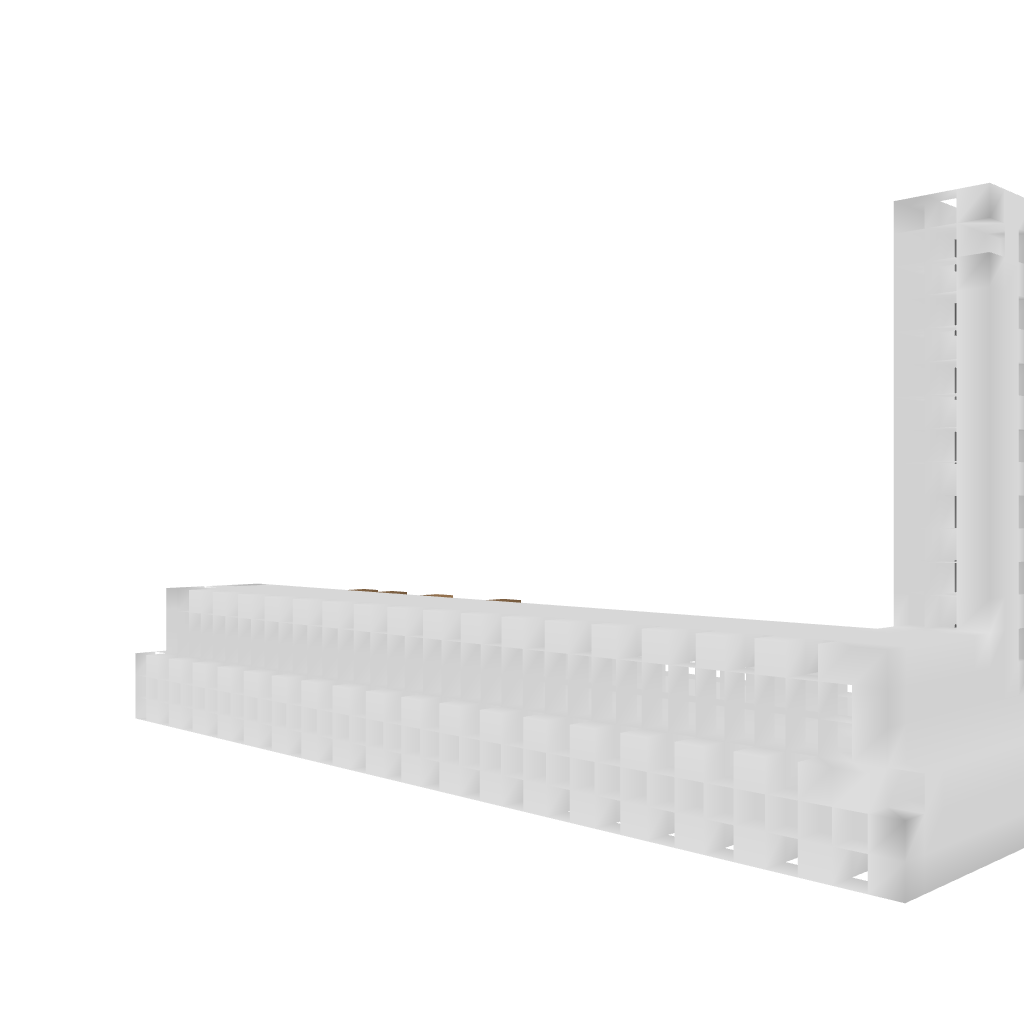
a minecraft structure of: low detail bad shape glass